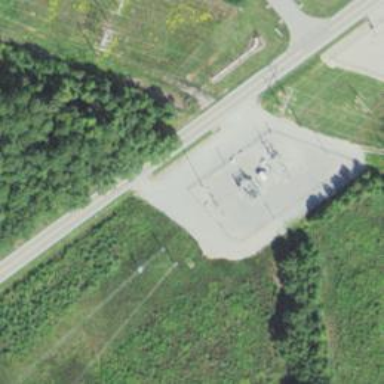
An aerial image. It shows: There is distribution substation enclosed by fence.